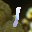
Label: 1